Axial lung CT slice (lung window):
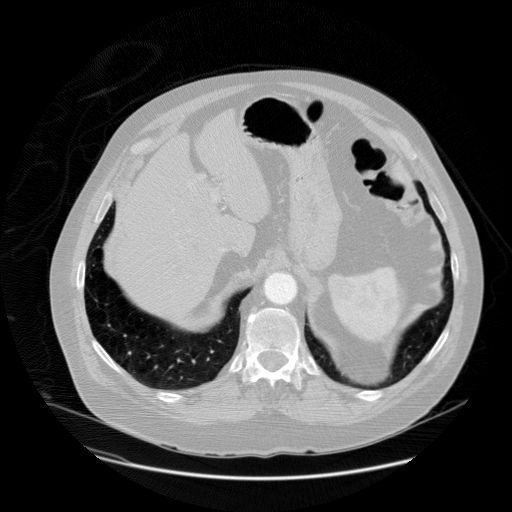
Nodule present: no